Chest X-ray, PA view. Patient: 64 years old, sex F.
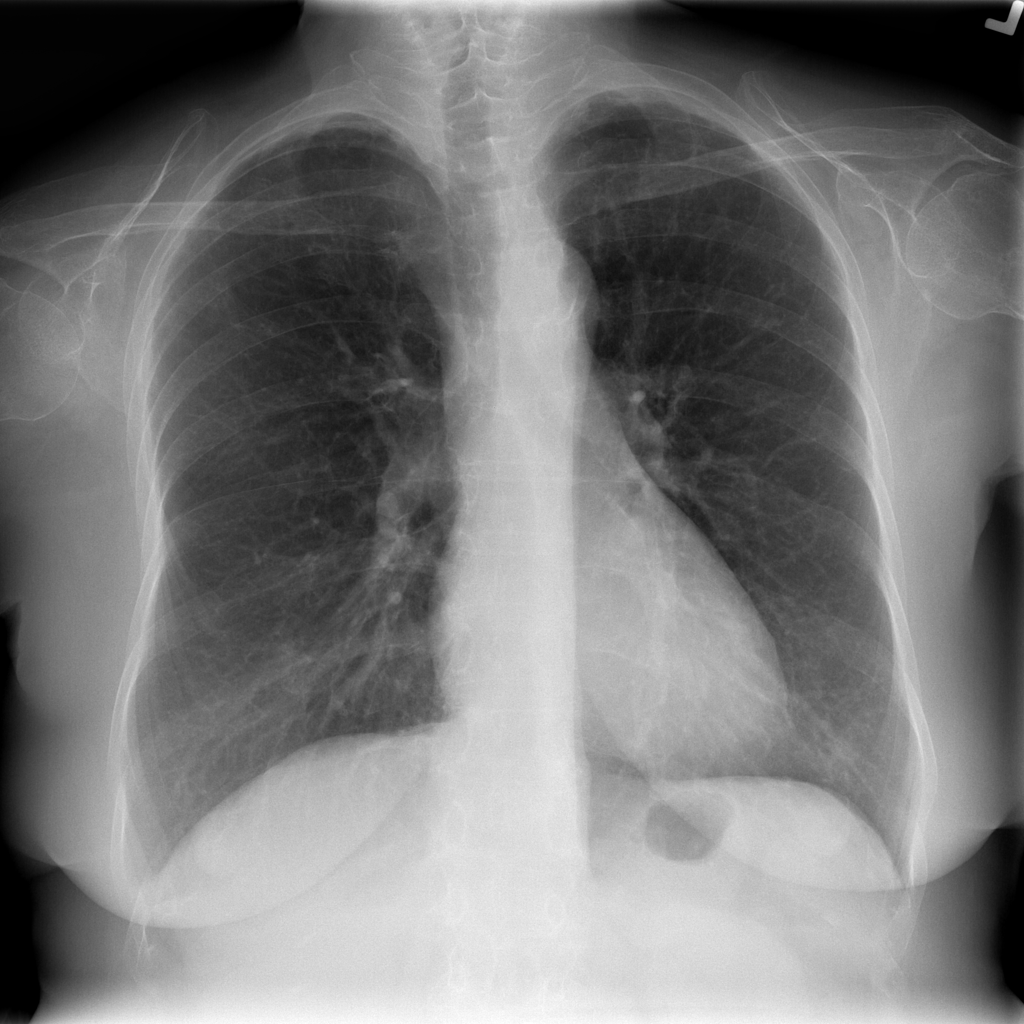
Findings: No Finding